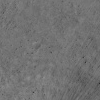
Atmospheric dust classification: not_dusty